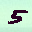
Label: 5